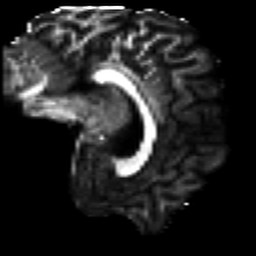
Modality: FA
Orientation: sagittal
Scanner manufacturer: ge
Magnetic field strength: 3 T
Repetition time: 7.98 s
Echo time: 0.0701 s